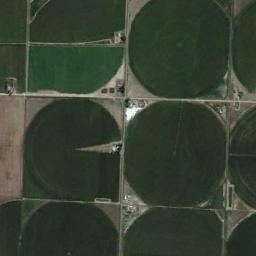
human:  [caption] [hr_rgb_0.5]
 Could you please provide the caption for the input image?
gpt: The circular farmland is divided into different areas .

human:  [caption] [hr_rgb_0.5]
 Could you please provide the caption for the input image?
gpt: Some green circle farmland are in the bare land .

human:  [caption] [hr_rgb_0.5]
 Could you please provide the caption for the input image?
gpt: Several dark green circular farmlands are neatly arranged on the wasteland and some buildings beside .

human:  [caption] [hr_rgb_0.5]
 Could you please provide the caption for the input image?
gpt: Several neatly arranged circular green fields .

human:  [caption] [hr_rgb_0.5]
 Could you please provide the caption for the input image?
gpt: There are several green circular farmlands of the same size .